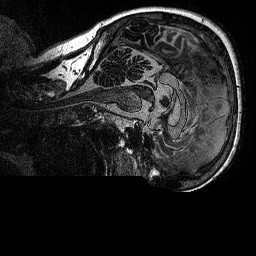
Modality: MP2RAGE
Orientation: sagittal
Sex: female
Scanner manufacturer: siemens
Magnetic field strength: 3 T
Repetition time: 5 s
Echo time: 0.00292 s